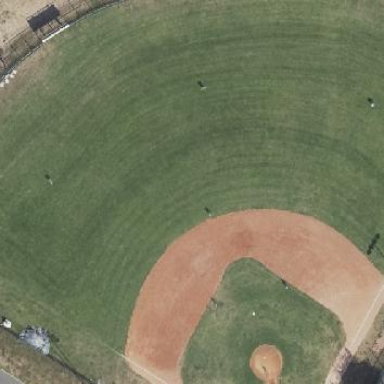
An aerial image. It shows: Grassy pitch used for softball baseball.